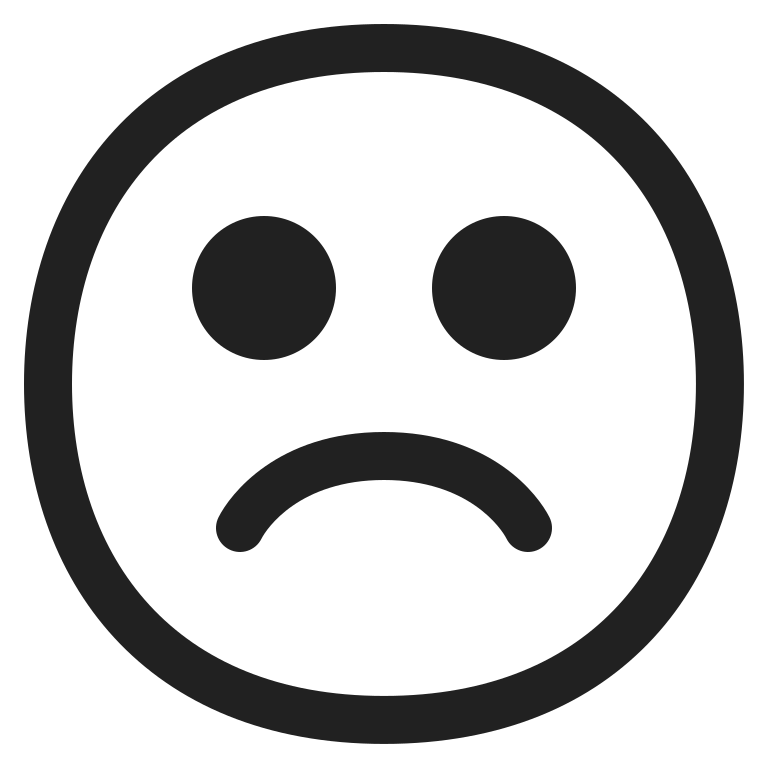
frowning face high contrast